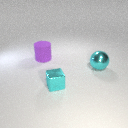
large cyan metal sphere behind small cyan metal cube